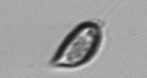
Label: Prorocentrum_triestinum